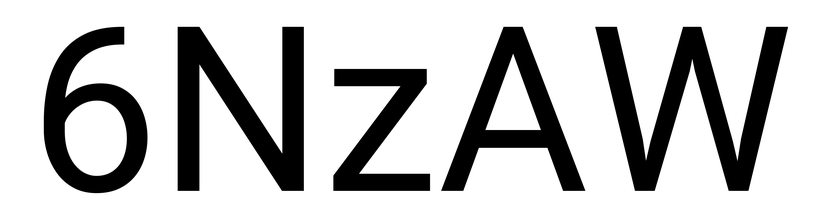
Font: Roboto_Regular